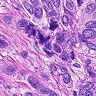
Metastatic tissue present: yes